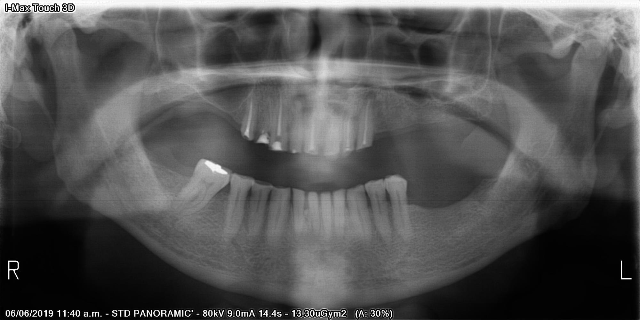
adult